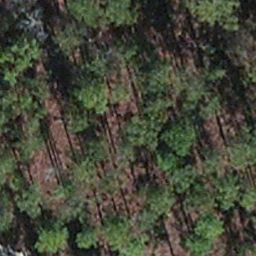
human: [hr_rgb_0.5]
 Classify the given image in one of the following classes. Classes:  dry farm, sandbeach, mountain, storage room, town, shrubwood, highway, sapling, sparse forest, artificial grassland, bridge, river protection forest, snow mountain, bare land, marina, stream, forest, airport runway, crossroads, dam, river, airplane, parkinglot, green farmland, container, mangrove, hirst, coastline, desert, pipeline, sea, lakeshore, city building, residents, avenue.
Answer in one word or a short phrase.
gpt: sapling